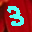
Label: 3